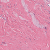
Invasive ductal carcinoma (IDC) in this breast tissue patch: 0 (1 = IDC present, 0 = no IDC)